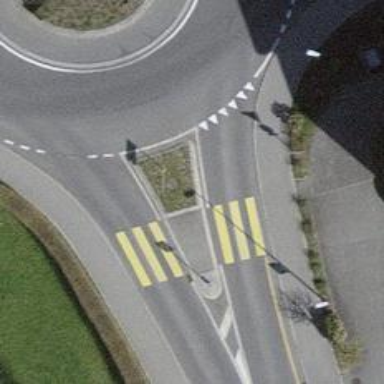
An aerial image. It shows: Uncontrolled zebra crossing with notable zebra markings.